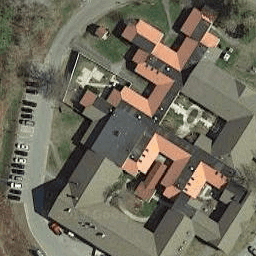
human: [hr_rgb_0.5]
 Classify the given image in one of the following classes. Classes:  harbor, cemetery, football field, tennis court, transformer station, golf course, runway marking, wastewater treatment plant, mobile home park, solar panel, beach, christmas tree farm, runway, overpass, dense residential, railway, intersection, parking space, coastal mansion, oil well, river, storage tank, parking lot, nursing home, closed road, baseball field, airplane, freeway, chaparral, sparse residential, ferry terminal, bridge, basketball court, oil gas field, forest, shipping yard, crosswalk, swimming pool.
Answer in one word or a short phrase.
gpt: nursing home